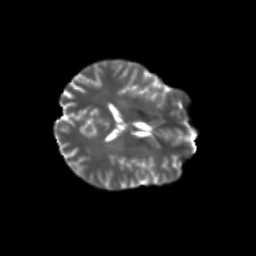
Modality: T2w
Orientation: axial
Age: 24
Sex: male
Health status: healthy
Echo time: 0.074 s